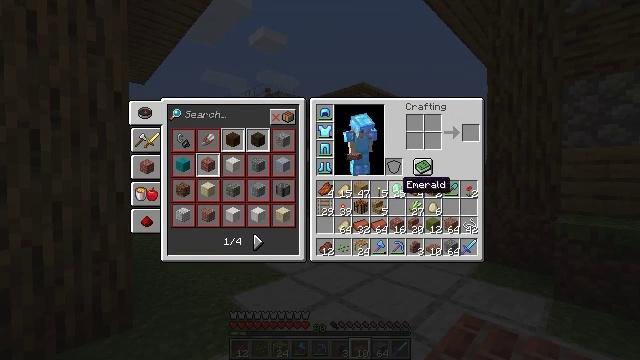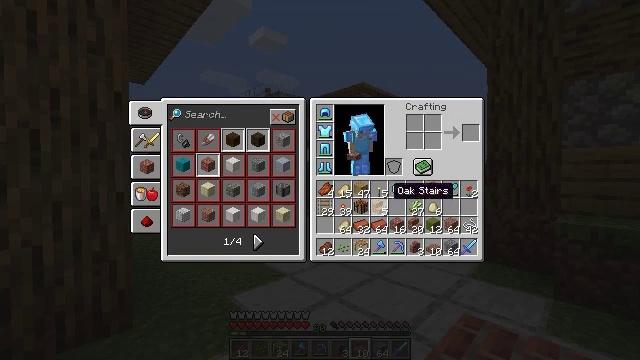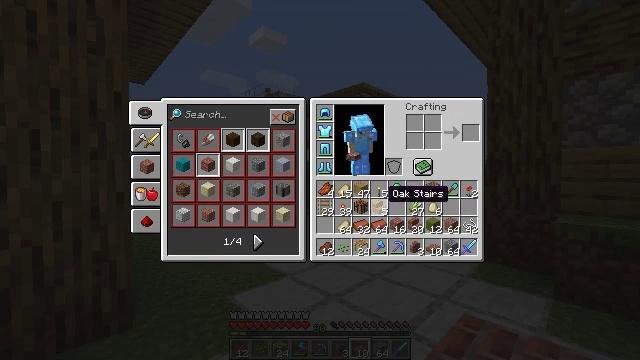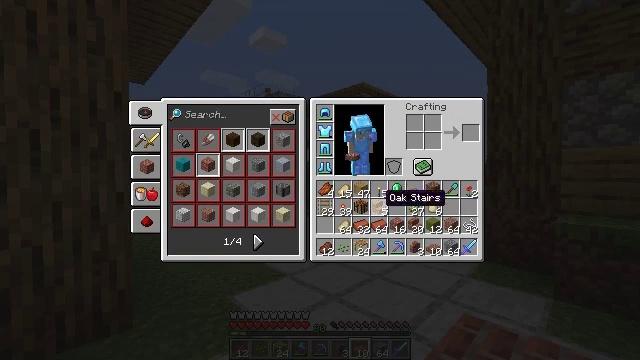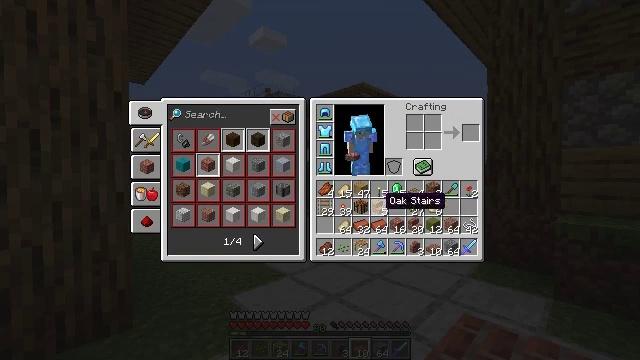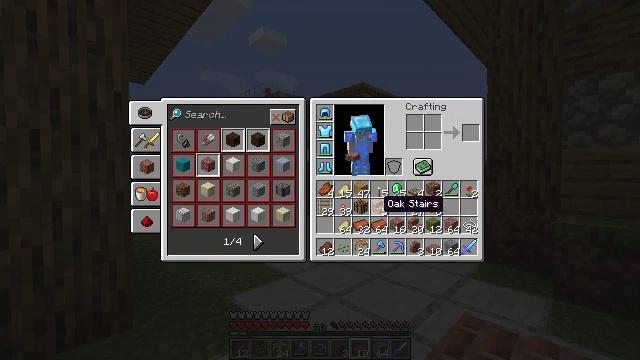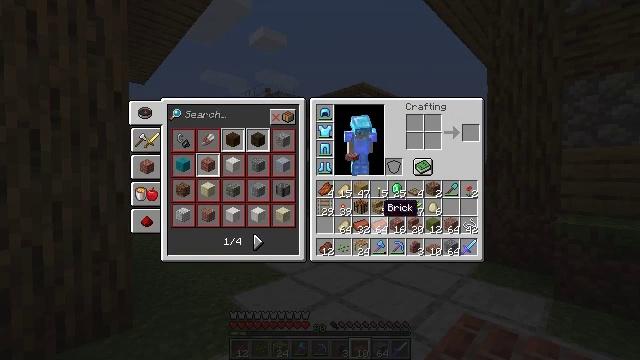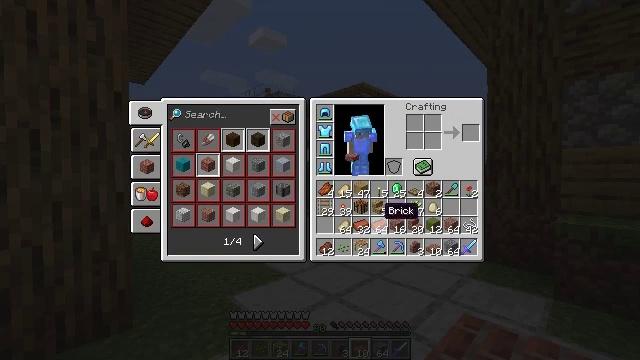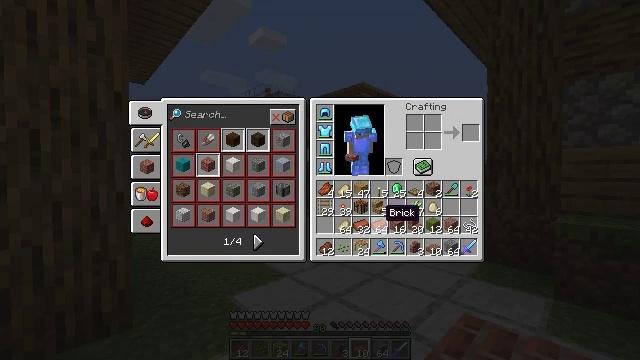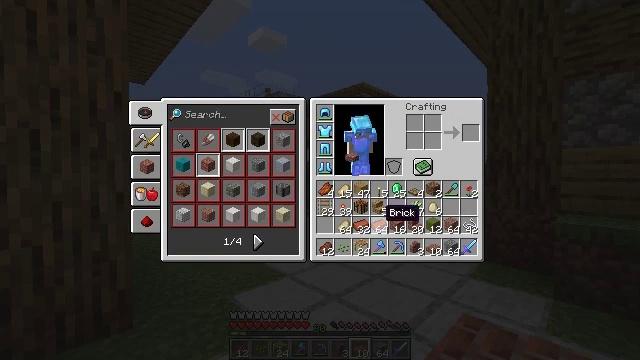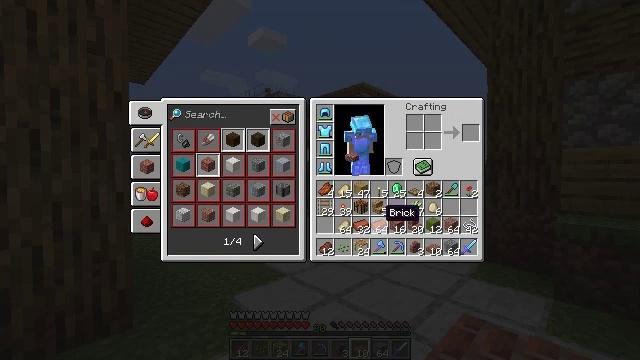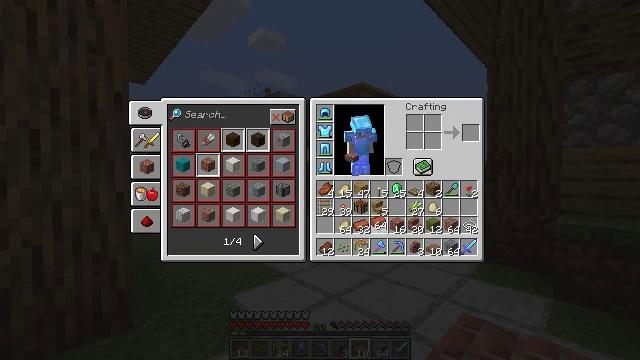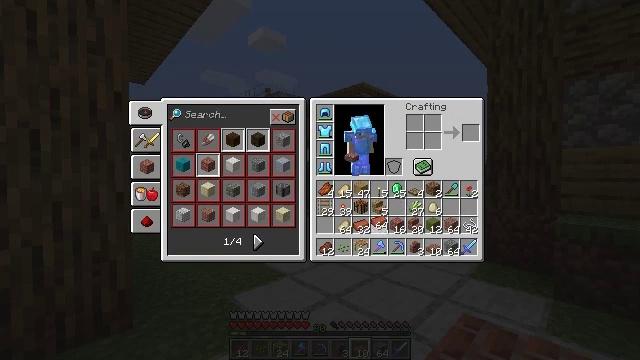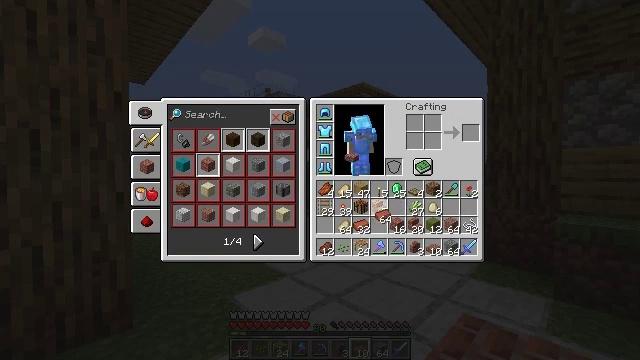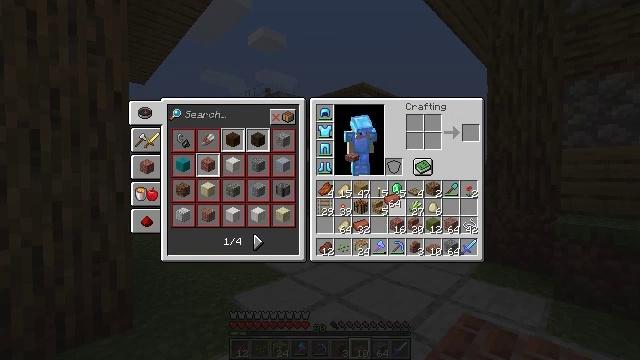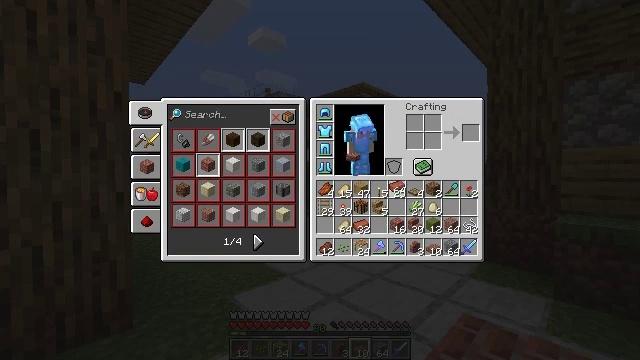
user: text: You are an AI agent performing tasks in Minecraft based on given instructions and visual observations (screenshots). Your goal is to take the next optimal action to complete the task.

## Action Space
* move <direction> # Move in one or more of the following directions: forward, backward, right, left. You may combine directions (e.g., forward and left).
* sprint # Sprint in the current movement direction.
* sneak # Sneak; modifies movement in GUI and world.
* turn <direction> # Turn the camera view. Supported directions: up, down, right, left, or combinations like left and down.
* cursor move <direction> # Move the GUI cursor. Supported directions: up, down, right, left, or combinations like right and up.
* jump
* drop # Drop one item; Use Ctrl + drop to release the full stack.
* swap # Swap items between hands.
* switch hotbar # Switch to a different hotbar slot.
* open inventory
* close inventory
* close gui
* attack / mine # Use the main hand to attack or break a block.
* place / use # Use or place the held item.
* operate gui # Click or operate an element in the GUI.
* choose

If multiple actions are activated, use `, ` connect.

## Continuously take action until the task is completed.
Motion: motion action
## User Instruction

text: Craft bricks.
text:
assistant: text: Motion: cursor move left
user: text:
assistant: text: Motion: no_op
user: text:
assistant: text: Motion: no_op
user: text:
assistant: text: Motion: no_op
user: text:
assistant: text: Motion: no_op
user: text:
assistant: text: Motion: no_op
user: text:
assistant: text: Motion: no_op
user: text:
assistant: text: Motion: no_op
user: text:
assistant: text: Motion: no_op
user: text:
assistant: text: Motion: no_op
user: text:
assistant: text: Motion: operate gui
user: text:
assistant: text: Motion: operate gui
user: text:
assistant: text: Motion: no_op
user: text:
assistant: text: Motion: cursor move right and up
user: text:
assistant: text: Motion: cursor move up
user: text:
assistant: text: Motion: cursor move right and up
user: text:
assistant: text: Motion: cursor move up
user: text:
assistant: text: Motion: sneak
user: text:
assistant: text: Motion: sneak
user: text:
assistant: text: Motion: sneak
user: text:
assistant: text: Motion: sneak, cursor move up
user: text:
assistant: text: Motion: sneak, cursor move up
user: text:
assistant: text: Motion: sneak
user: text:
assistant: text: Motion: sneak
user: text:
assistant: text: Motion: sneak
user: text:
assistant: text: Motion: sneak
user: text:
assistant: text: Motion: sneak
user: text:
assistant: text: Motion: sneak
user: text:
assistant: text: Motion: sneak
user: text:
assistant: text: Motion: sneak, operate gui